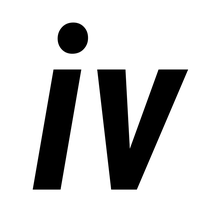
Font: Roboto-Italic_Condensed_SemiBold_Italic